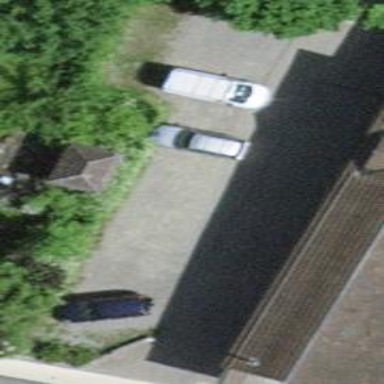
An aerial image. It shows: Parking available on the street side.